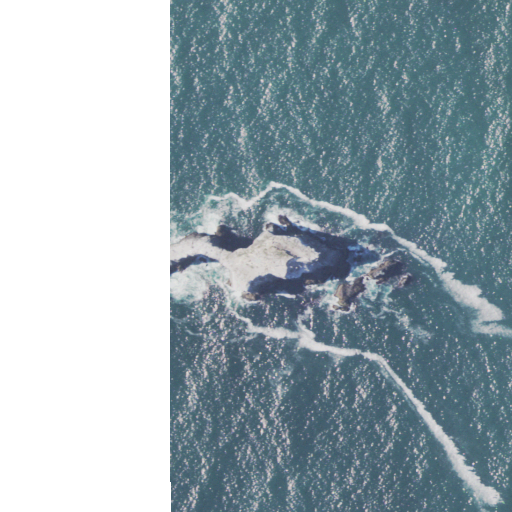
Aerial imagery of rock in California named Arched Rock containing open water and shrub